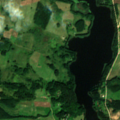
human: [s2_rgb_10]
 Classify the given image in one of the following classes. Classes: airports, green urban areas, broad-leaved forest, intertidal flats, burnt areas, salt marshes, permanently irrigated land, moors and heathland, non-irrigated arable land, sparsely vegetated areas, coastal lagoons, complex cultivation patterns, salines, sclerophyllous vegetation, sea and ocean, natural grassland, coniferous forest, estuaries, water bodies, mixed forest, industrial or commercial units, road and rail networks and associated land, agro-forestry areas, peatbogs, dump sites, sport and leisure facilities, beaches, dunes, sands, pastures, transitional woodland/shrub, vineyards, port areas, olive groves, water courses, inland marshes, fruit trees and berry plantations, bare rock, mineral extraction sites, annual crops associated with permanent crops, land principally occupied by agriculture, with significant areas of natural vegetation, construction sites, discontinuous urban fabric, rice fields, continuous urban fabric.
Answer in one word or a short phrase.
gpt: non-irrigated arable land, pastures, complex cultivation patterns, land principally occupied by agriculture, with significant areas of natural vegetation, water bodies